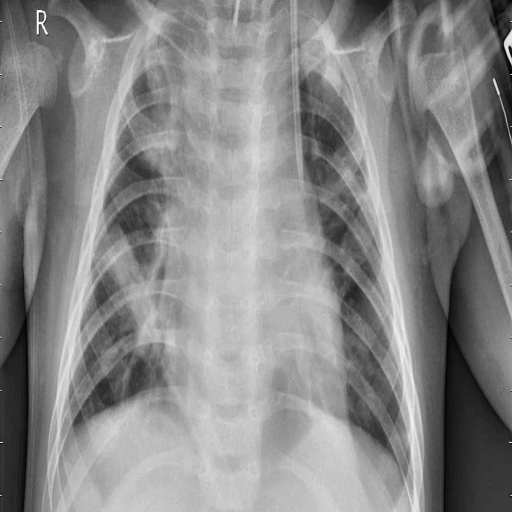
Finding: PNEUMONIA